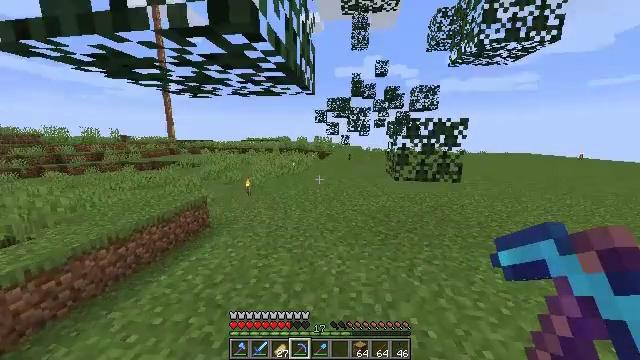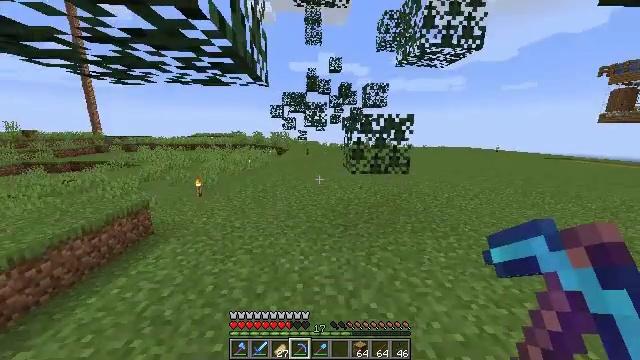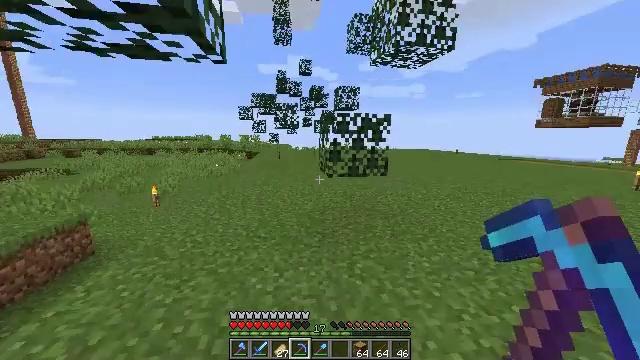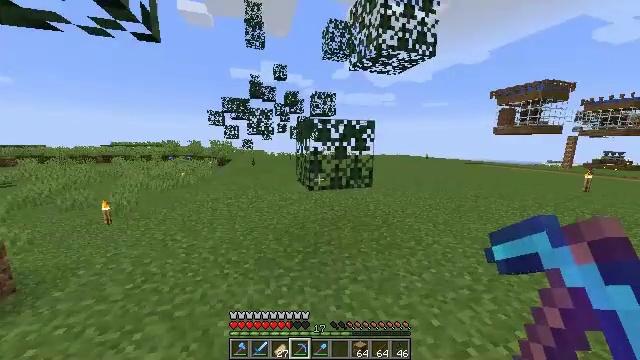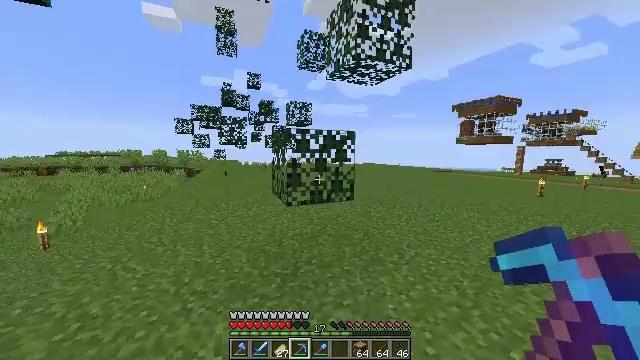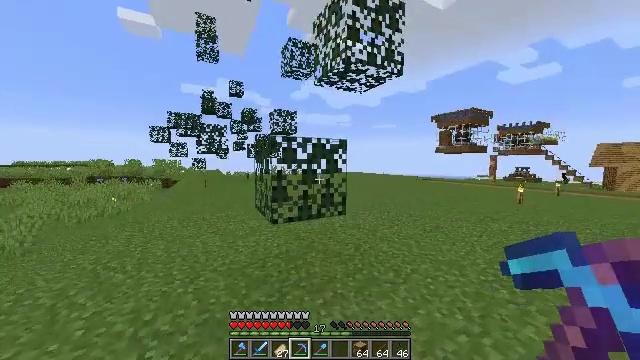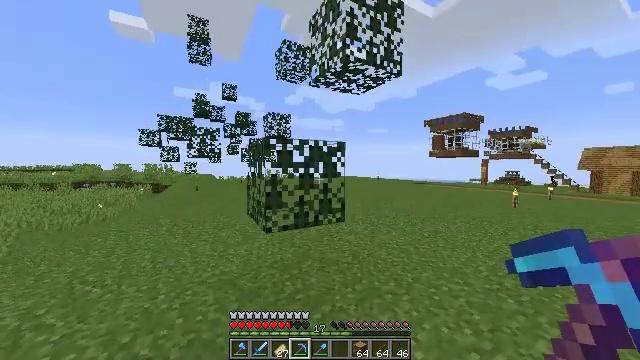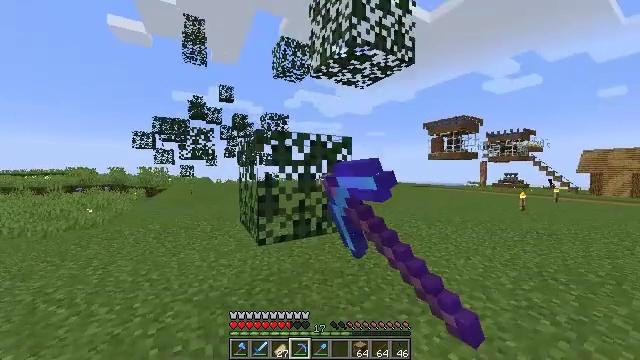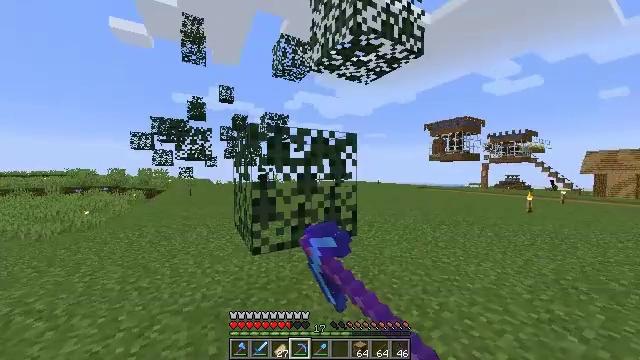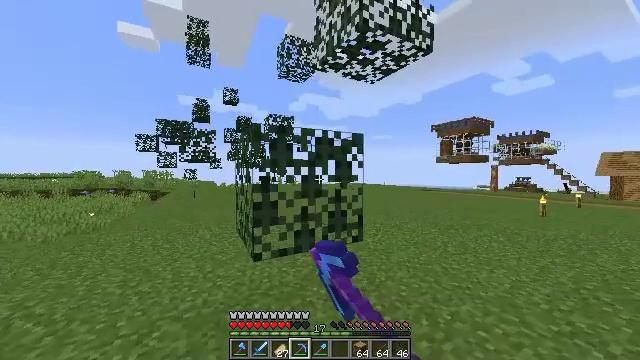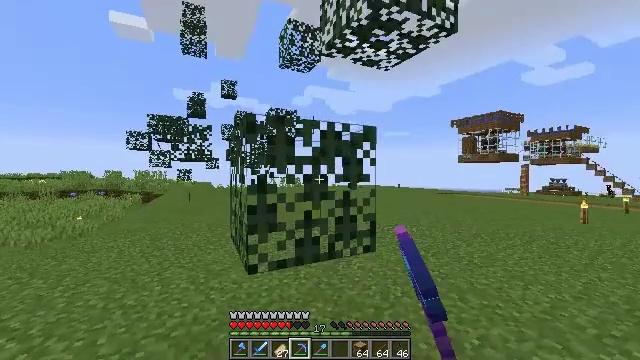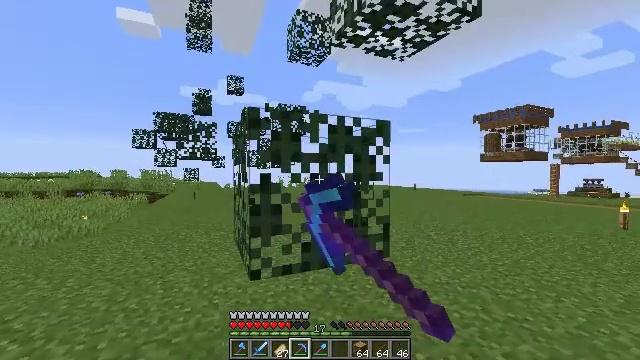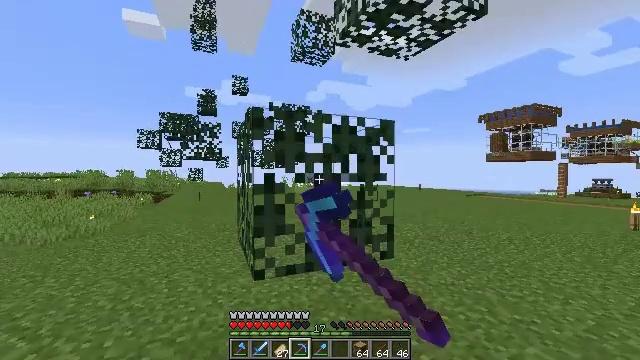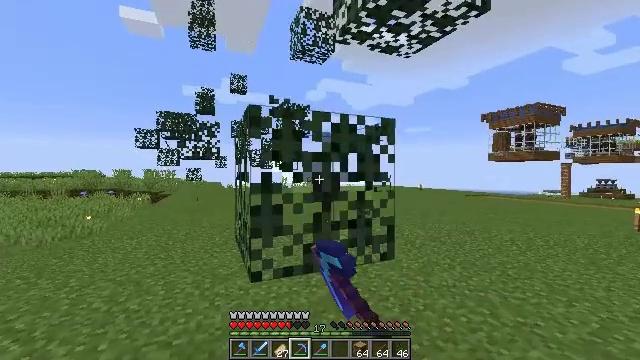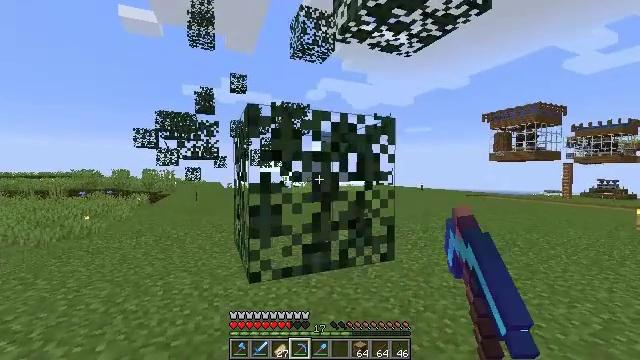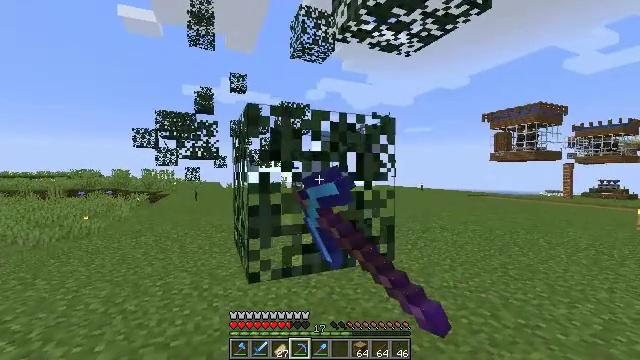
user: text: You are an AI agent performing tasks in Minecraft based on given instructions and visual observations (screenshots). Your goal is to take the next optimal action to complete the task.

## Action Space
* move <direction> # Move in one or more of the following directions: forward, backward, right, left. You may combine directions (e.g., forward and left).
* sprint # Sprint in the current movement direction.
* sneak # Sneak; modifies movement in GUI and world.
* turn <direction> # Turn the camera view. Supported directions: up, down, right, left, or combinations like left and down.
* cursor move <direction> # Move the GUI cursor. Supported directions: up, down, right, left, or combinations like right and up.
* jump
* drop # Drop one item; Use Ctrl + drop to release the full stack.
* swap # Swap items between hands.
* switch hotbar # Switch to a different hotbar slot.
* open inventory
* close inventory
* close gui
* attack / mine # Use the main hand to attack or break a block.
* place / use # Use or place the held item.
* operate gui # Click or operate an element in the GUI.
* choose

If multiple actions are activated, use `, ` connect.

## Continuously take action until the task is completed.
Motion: motion action
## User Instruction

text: Collect spruce leaves for landscaping.
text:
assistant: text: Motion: move forward, turn right and down
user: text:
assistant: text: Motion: move forward, turn right
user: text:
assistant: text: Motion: move forward, turn right and up
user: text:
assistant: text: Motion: move forward, turn right and up
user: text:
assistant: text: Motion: move forward, turn right and up
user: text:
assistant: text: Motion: move forward, turn right and up, attack / mine
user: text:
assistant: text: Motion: move forward, attack / mine
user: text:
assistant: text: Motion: attack / mine
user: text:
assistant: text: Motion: turn left, attack / mine
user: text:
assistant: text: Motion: turn left, attack / mine
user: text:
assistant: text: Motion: turn left, attack / mine
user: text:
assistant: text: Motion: attack / mine
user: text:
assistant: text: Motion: attack / mine
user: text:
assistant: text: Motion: attack / mine
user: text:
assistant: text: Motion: attack / mine
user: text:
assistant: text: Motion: move forward, attack / mine
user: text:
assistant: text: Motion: move forward, attack / mine
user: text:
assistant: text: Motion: move forward, attack / mine
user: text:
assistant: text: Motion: move forward, turn left, attack / mine
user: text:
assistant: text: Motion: move forward, turn left, attack / mine
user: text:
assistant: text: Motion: attack / mine